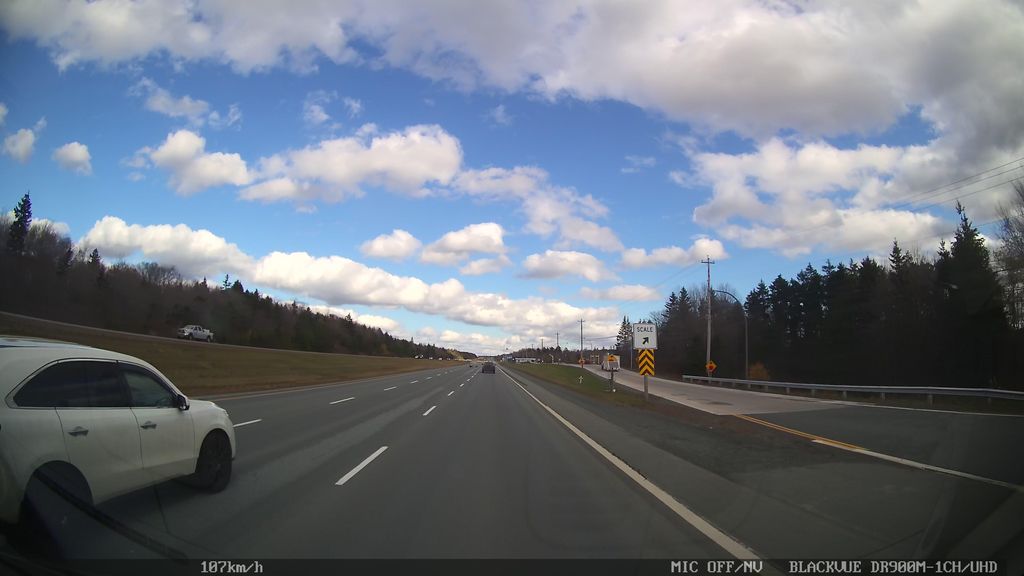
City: halifax